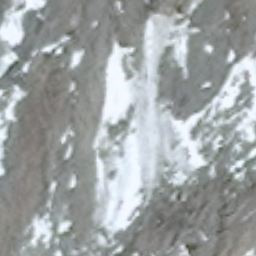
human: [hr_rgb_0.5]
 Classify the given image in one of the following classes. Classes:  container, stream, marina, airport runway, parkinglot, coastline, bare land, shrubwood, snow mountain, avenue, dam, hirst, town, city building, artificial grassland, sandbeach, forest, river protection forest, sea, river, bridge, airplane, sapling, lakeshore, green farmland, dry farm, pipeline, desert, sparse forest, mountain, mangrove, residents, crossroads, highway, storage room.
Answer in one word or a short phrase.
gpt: snow mountain